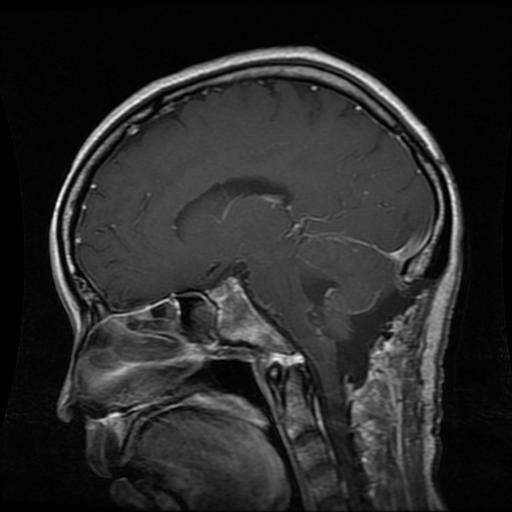
Label: glioma